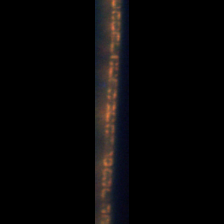
Taxon: Leptocylindrus
Group: Diatoms